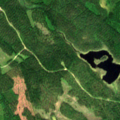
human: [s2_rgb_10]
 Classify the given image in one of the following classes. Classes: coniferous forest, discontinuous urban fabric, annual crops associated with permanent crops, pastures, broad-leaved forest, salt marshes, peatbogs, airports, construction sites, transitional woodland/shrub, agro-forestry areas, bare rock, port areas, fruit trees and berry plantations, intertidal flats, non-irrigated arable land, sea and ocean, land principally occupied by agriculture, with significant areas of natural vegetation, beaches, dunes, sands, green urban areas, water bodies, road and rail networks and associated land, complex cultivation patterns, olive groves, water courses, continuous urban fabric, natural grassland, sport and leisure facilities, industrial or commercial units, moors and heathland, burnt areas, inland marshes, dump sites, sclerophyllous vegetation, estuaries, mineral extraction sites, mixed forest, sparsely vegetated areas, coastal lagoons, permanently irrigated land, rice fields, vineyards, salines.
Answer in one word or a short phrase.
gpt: coniferous forest, mixed forest, transitional woodland/shrub